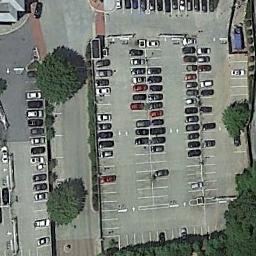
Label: parking_lot